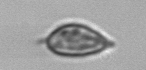
Label: Prorocentrum_triestinum